Chest X-ray. View position: PA
Patient age: 15
Patient sex: F
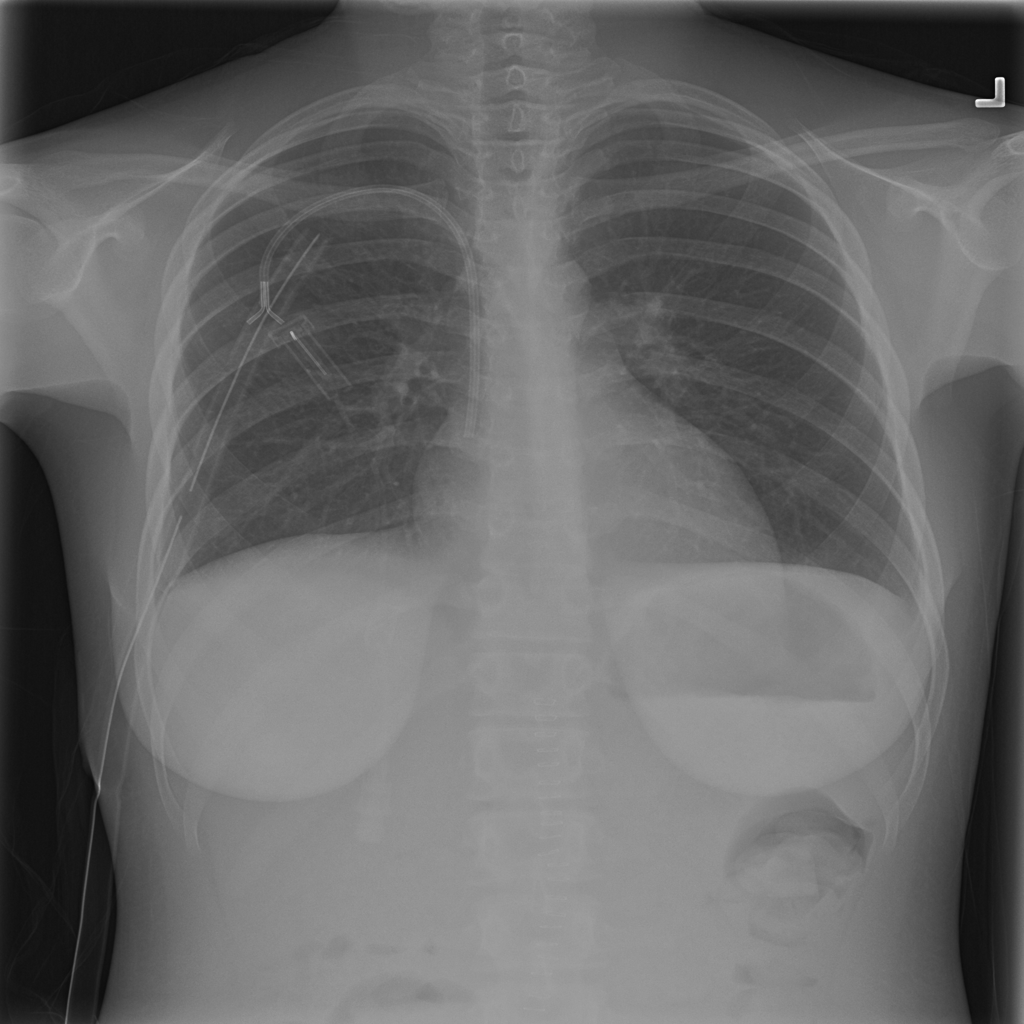
Finding: Pneumothorax